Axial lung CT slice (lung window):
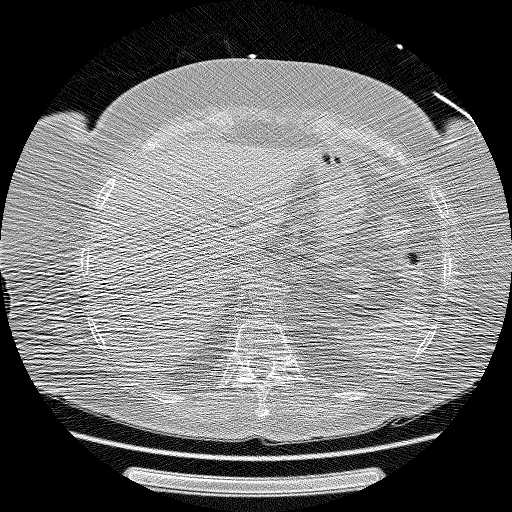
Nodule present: no